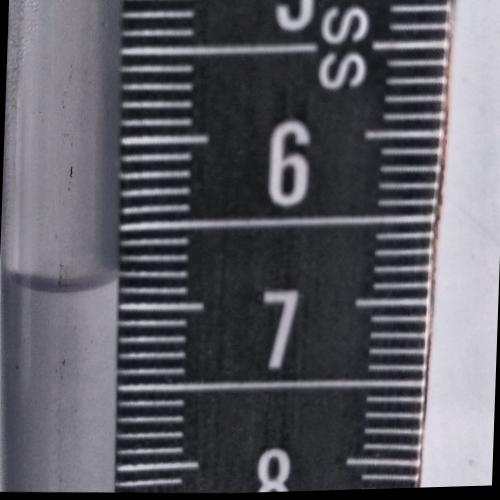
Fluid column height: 6.9 cm